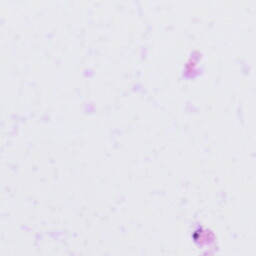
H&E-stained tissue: Tonsil